Question: I have an issue with a vlookup/index-match formula in excel 2010.
I have a table that contains duplicate values in the name column.
I have a table in another sheet that reference the name & amount from the first sheet.
in case a duplicate name exist in the original table, it should sum the amount.
For example, look at the pic below.
ABC is a duplicate name, and it's amount should be zero.
How can I use Vlookup/index-match formulas in order to display "0" in the result when I lookup the name ABC?
In the destination sheet, the name only appears once, hence I don't want to add another ABC to the dest table.

Thanks !
Roni.
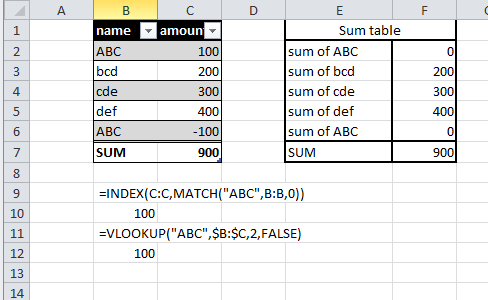
Answer: 'VLOOKUP' and or 'INDEX'/'MATCH' will only return you one entry (the first match) - so you cannot use it for summing (unless in an array formula).
However, using 'SUMIFS' (or in Excel 2003 and earlier 'SUMIF') will be just what you need: So In F2, you could write: